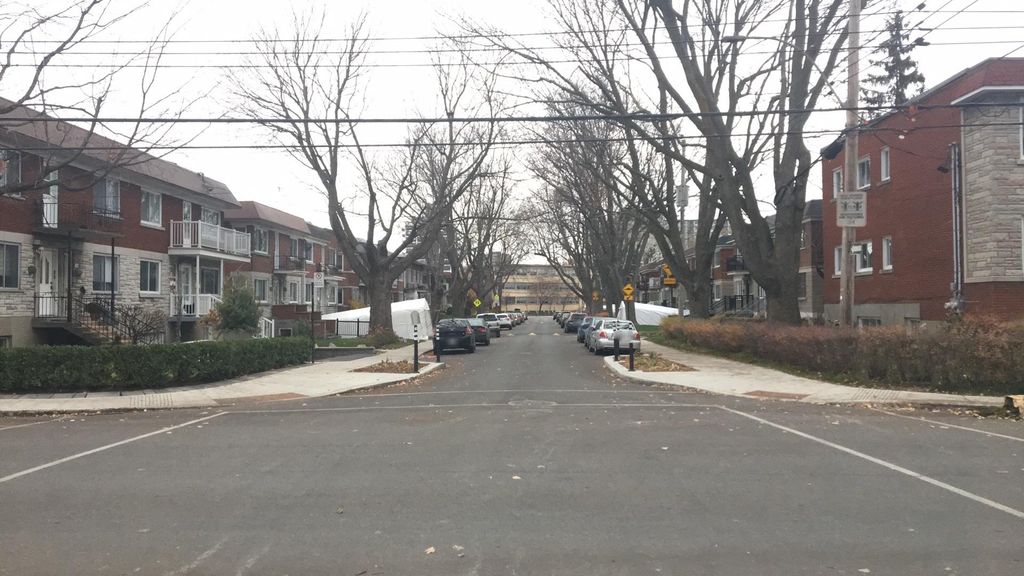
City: montreal